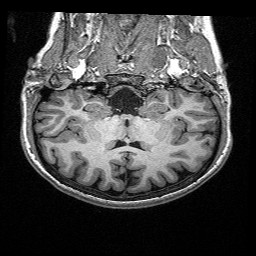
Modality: T1w
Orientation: sagittal
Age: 22
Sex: female
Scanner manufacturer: siemens
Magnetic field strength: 3 T
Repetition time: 2.4 s
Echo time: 0.03 s